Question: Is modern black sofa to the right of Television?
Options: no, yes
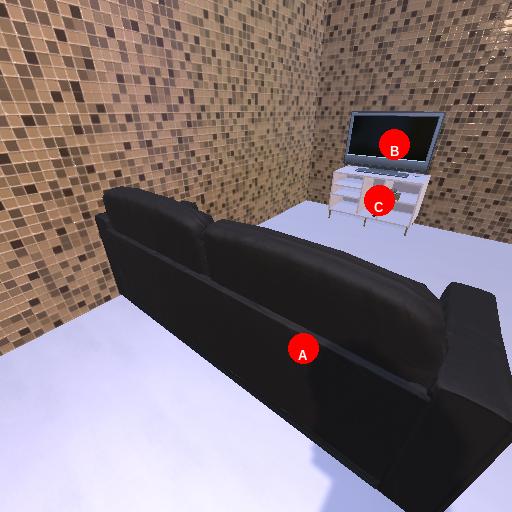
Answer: no